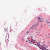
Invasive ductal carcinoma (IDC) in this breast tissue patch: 0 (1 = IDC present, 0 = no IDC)